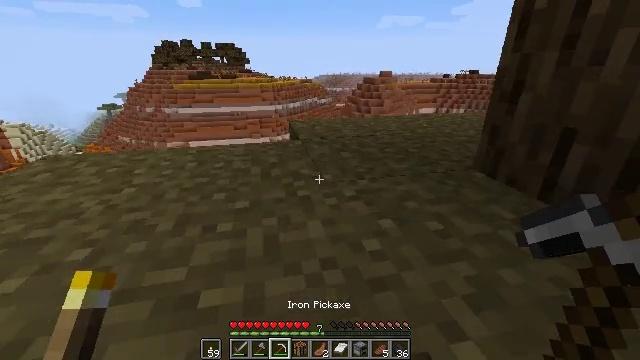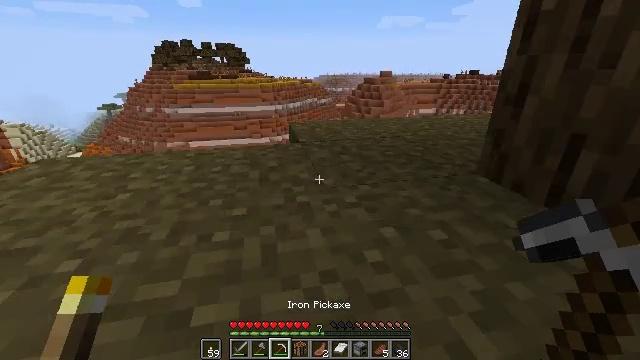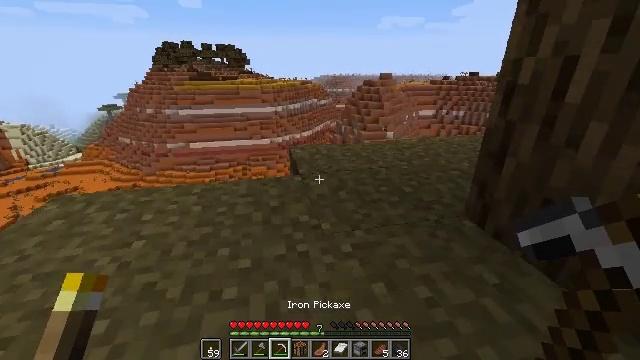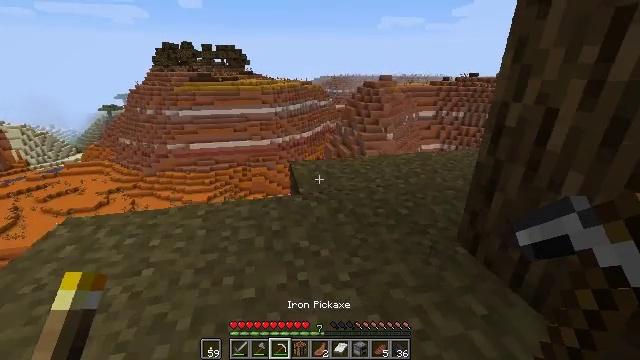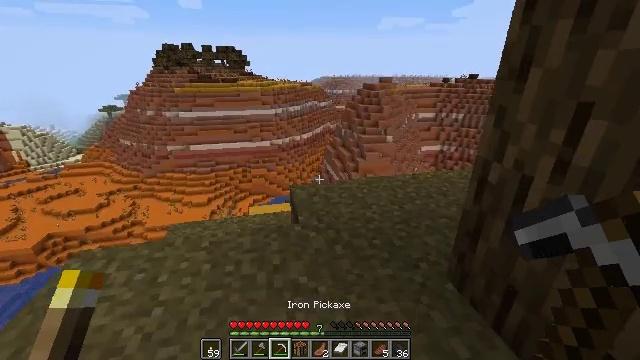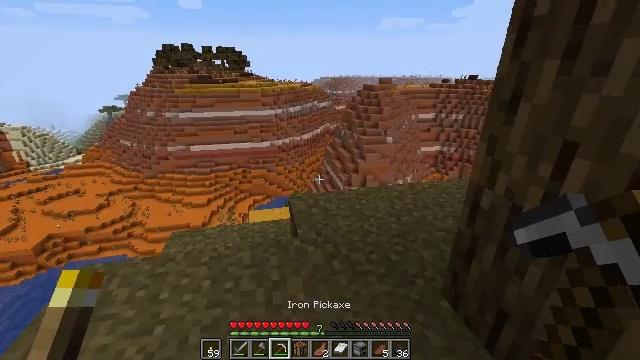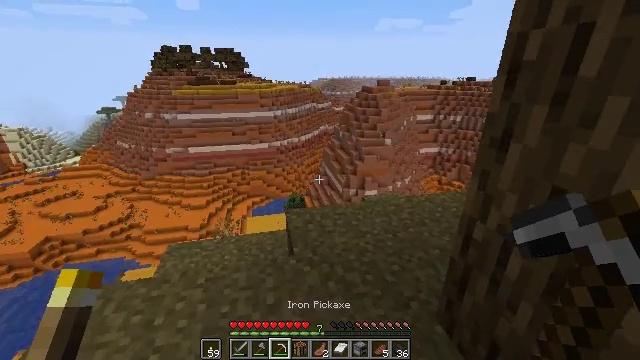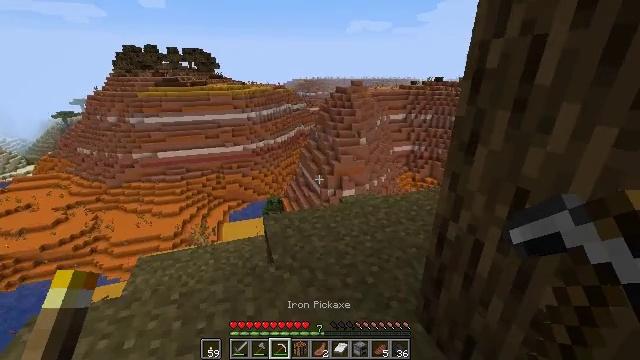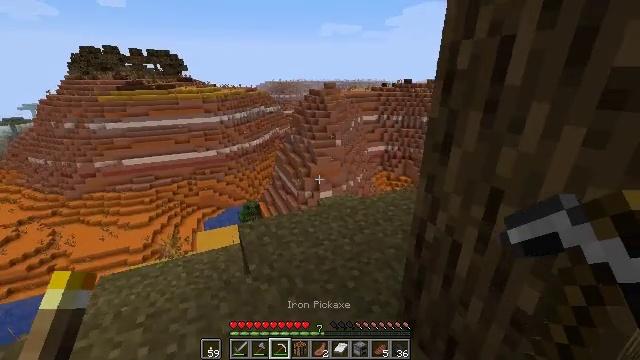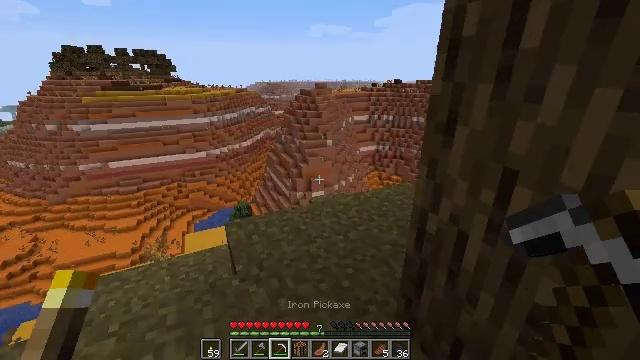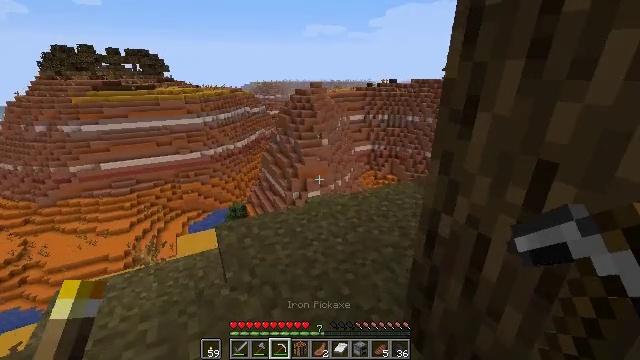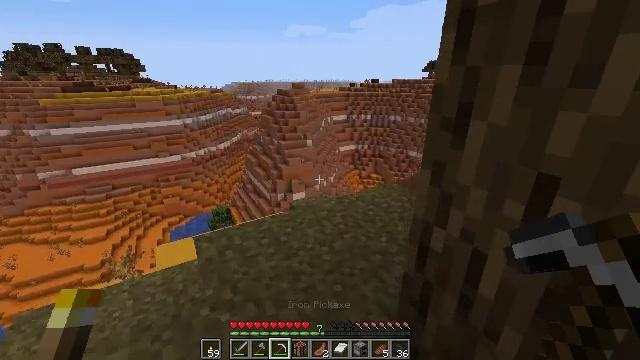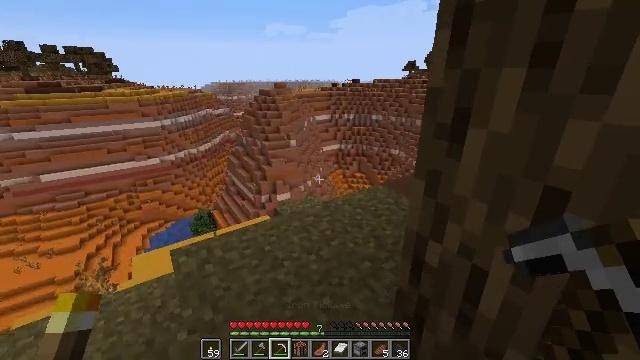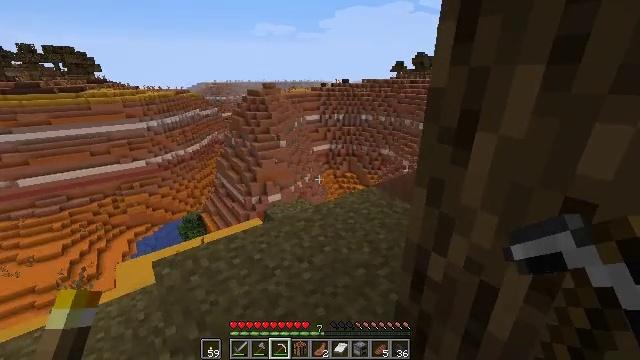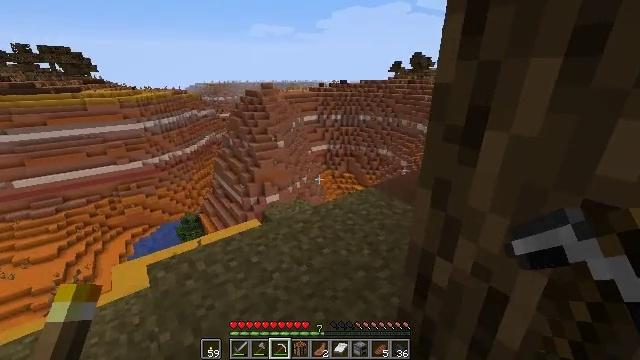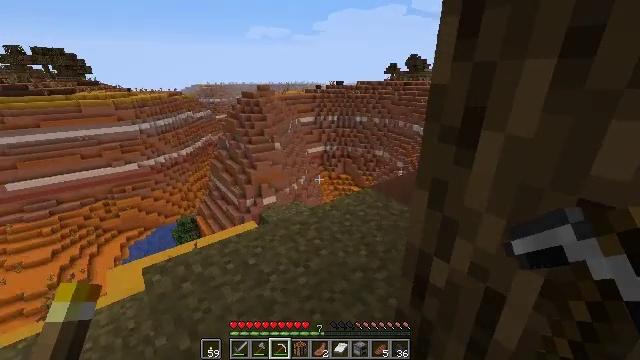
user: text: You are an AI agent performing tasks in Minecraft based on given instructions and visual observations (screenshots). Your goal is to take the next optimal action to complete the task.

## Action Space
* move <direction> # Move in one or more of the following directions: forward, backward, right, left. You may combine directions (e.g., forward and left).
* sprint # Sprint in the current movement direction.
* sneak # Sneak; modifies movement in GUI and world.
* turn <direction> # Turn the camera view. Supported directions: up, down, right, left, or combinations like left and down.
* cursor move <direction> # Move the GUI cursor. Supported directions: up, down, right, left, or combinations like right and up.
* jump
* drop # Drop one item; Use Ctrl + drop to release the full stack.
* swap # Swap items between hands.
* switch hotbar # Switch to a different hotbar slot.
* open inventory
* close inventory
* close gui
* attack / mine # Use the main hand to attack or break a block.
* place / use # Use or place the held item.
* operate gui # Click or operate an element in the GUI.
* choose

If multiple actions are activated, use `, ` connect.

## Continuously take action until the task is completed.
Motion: motion action
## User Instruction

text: Collect the brown terracotta block.
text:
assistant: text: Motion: move forward
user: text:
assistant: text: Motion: move forward, jump
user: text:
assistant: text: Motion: move forward, jump
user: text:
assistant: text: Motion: move forward, jump
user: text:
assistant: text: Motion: move forward, jump
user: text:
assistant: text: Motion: move forward, jump
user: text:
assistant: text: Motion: move forward, turn right
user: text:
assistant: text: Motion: move forward, turn right
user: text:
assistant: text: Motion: move forward, turn right
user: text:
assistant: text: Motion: move forward, turn right
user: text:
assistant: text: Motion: move forward, turn right
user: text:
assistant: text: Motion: turn right
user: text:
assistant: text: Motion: turn right
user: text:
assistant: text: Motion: no_op
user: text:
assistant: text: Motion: no_op
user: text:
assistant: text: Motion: turn right
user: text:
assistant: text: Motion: turn right
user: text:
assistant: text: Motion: turn right and down
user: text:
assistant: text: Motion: move forward, turn right and down
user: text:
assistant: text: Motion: move forward, turn right
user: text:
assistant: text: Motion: move forward, turn right
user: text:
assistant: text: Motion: move forward, turn right
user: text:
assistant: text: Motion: move forward, turn right
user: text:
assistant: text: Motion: move forward, turn right and down
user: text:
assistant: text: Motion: move forward, turn right and down
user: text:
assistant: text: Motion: move forward, turn right and down
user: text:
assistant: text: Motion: move forward, turn right
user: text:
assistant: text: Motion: move forward, turn right
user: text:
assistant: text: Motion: move forward
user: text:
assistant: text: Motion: move forward, turn right